Field crop: maize
Growth stage: 2
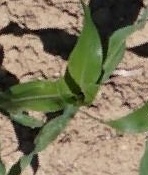
Species: maize